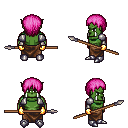
a pixel art fantasy rpg character, male body template, orc, green skin, steel arm armor, robe skirt, pink plain hairstyle, gold gloves, metal boots, spear, four views (front, back, left, right), 2x2 character sprite sheet, small pixel art, hard edges, no anti-aliasing